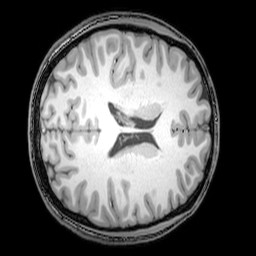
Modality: T1w
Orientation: axial
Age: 25
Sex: male
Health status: healthy
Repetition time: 0.081 s
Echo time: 0.037 s